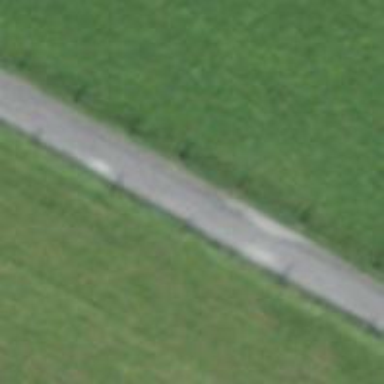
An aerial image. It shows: Track with grade 2 gravel surface.